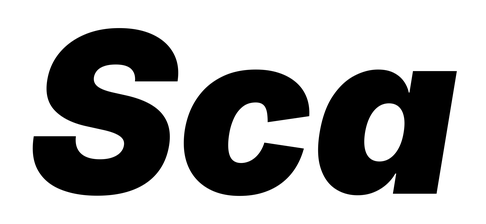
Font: Inter-Italic_Black_Italic